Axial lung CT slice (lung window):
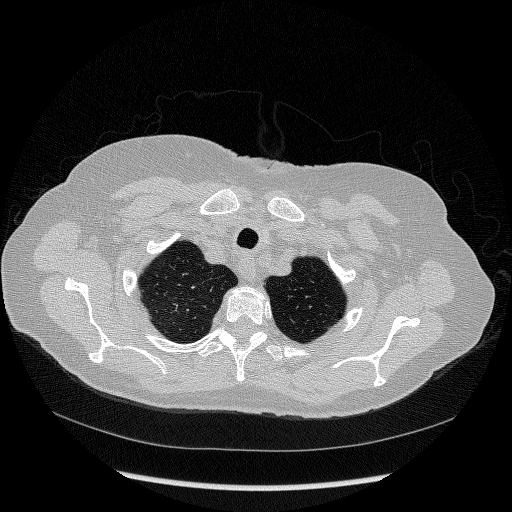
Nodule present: no